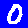
Digit: 0